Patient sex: M
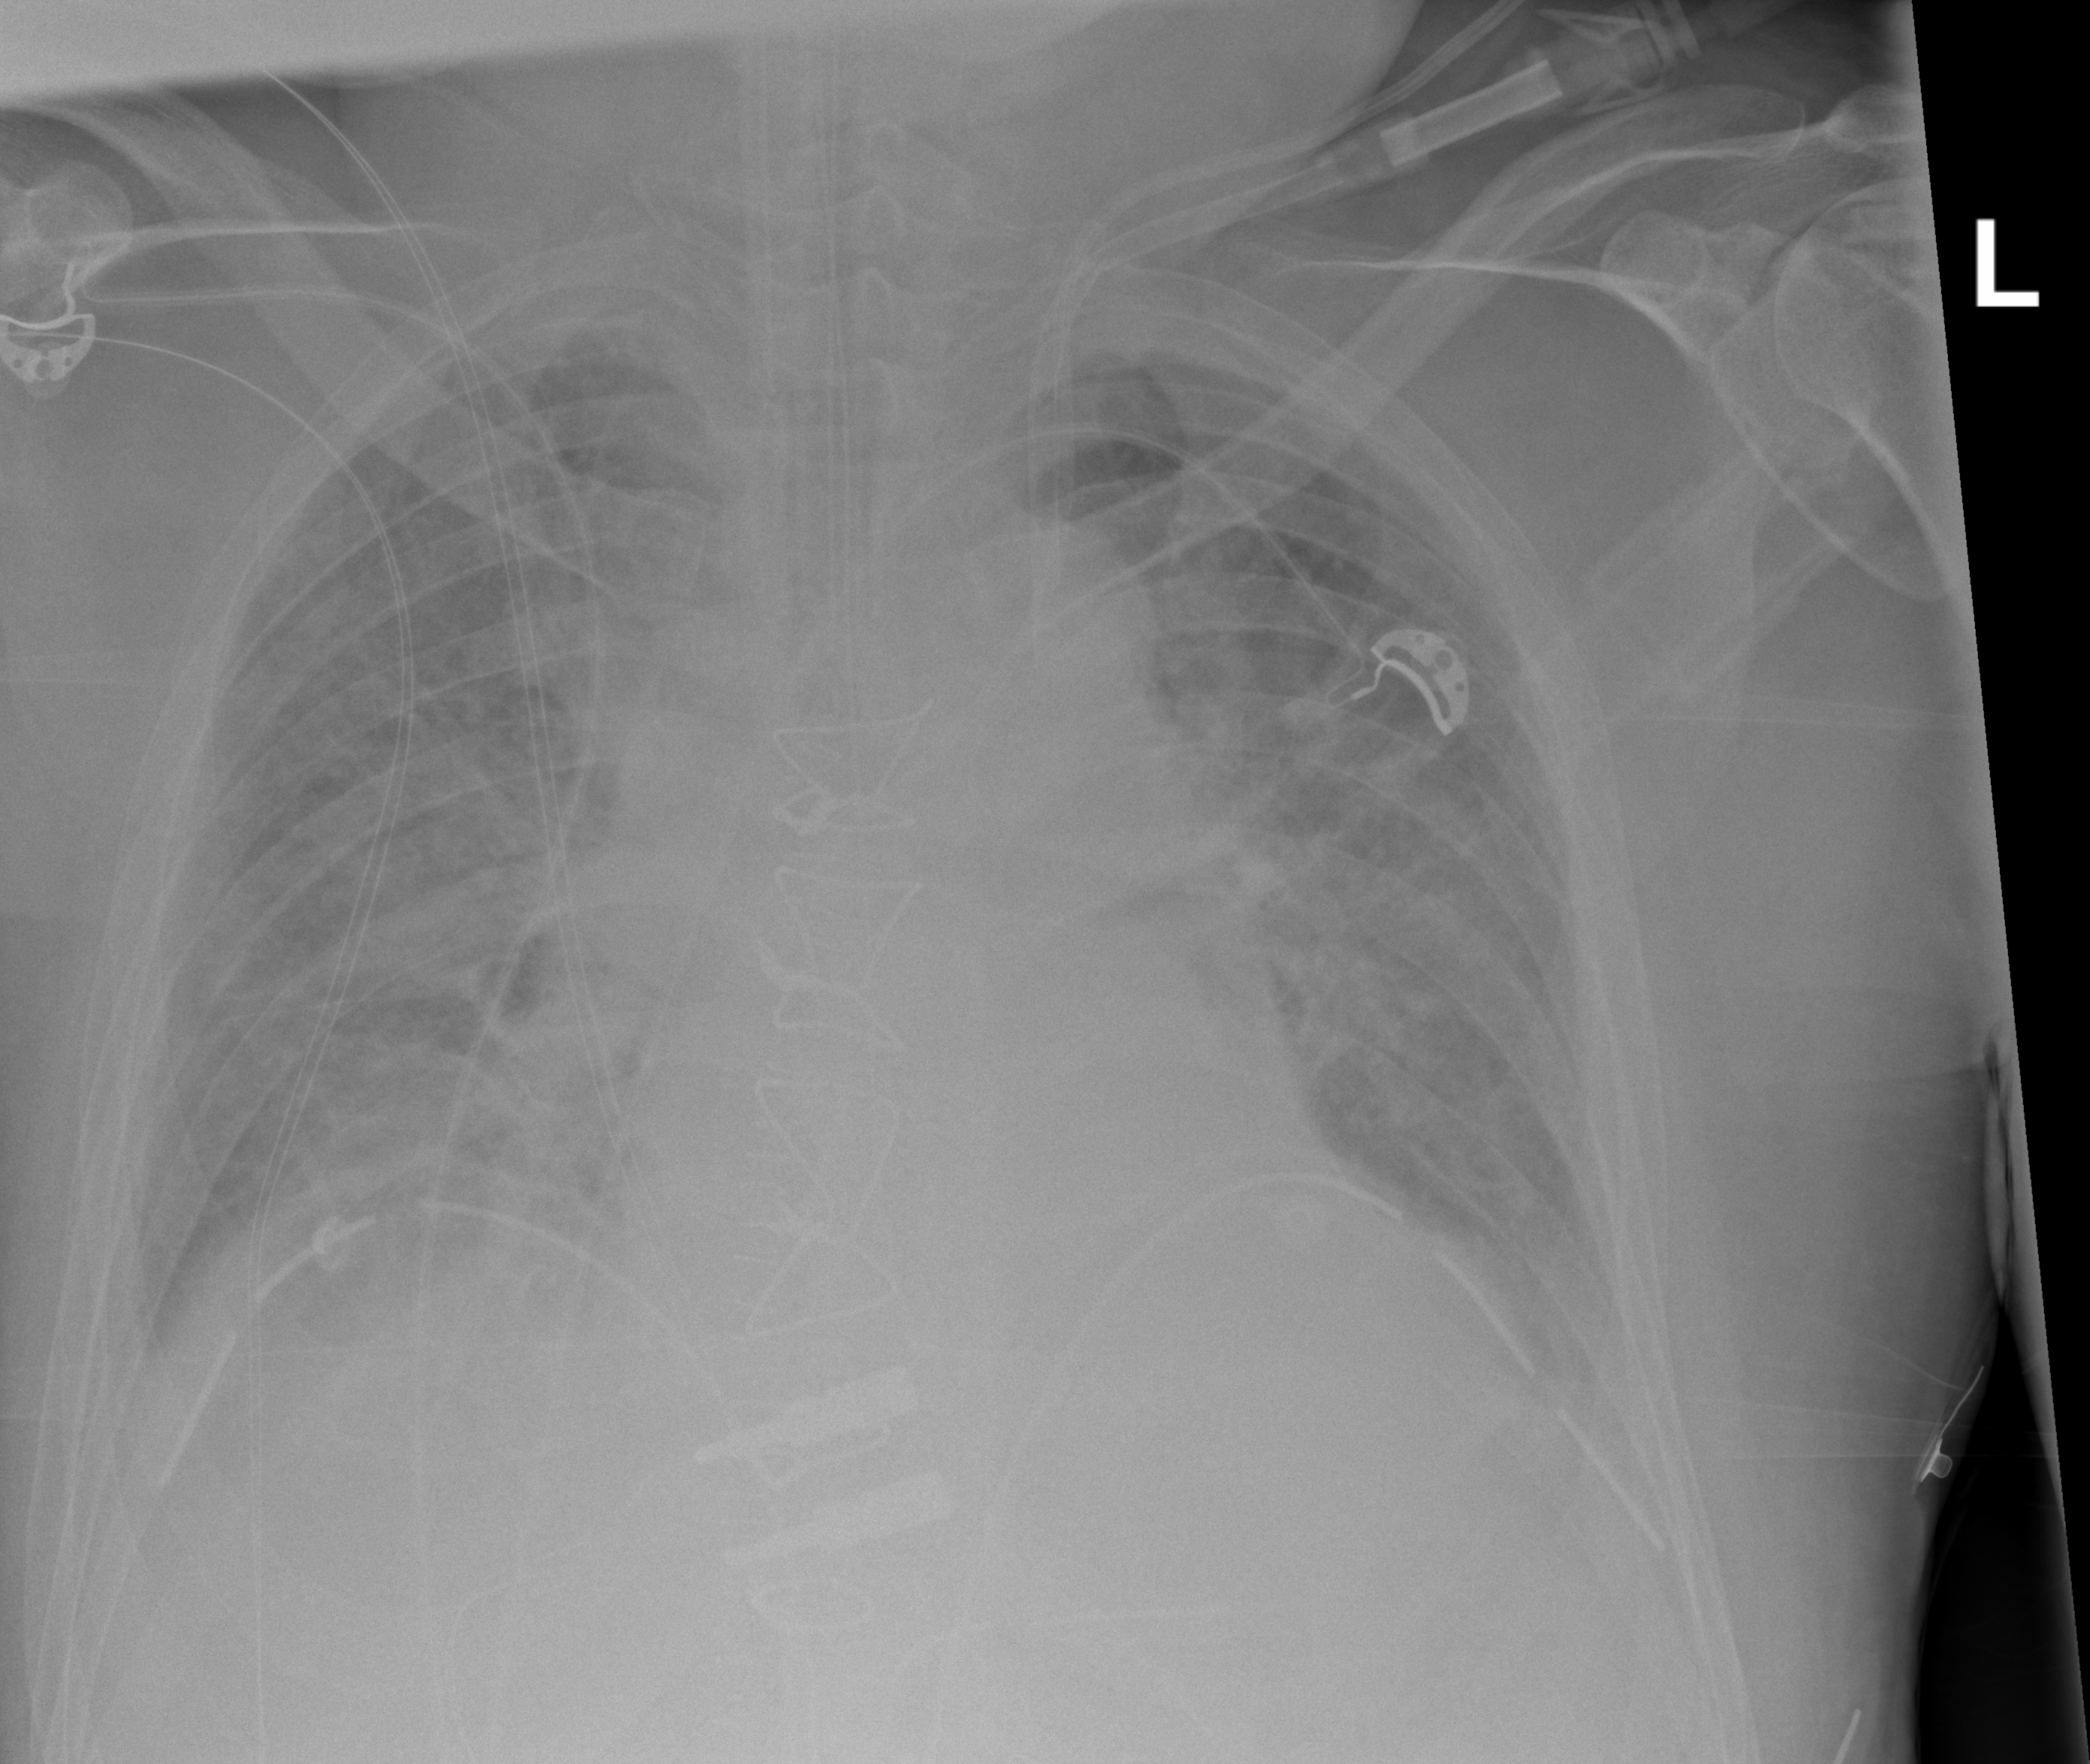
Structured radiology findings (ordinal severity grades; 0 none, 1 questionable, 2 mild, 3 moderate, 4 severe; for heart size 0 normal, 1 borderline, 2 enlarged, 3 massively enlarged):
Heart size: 2
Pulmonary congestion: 3
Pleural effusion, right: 2
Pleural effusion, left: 2
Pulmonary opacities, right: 2
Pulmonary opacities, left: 2
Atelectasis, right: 2
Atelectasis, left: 2